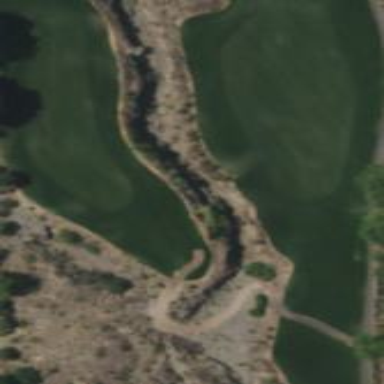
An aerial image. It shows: Area of rough grass used for golf.